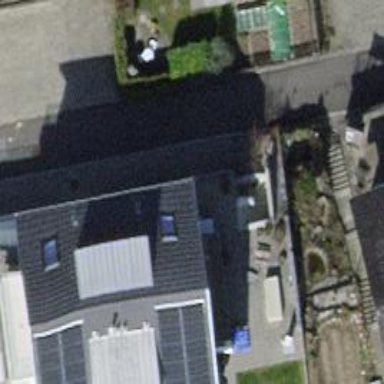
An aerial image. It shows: Semi-detached house.